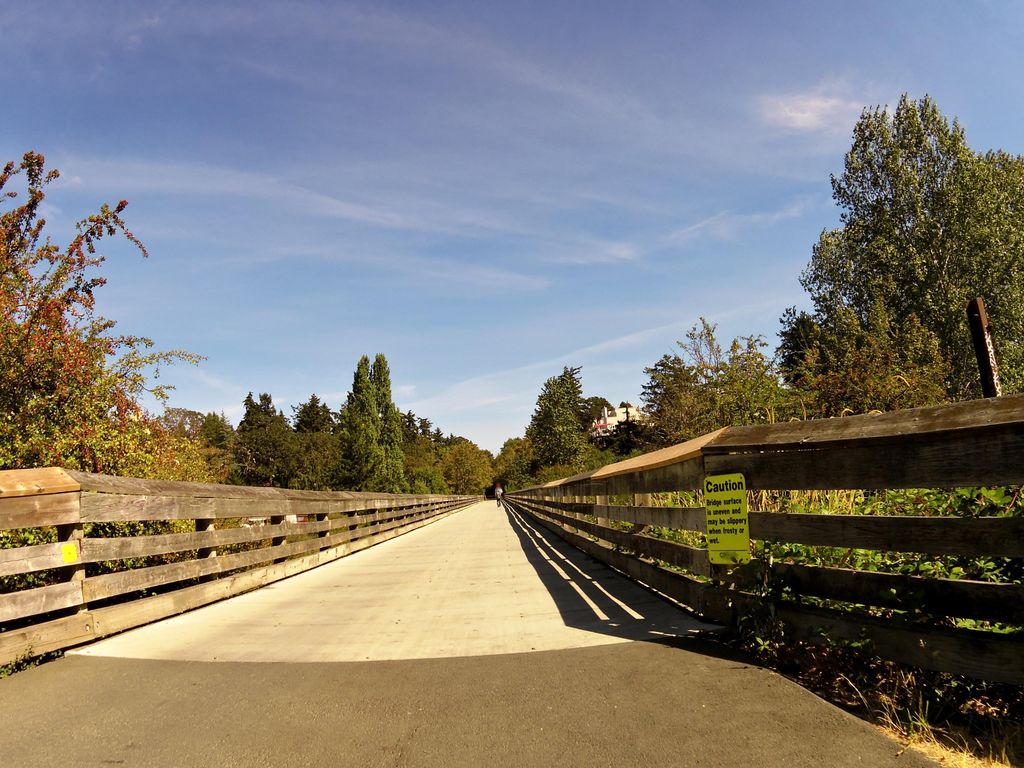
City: victoria